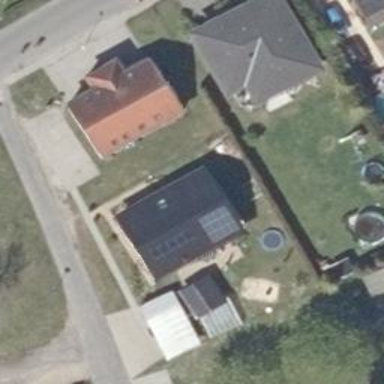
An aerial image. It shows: Simple and straightforward house.